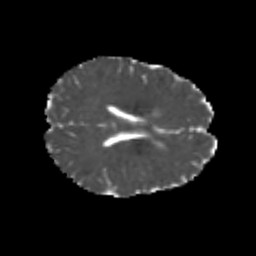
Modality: MD
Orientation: axial
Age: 25
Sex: female
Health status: healthy
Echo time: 0.074 s